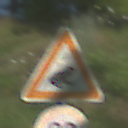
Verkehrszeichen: AmphibienwanderungLinks
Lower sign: Geschwindigkeit80
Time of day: MorningAfternoon
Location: Outdoor (Nature)
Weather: Clear
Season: NotSpecified
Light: Natural